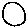
Label: circle